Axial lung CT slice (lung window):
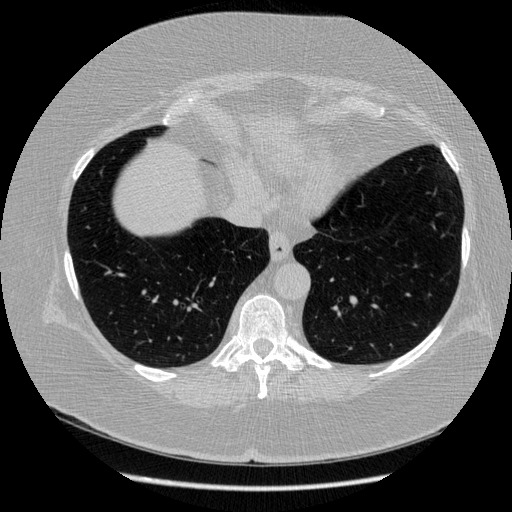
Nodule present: no